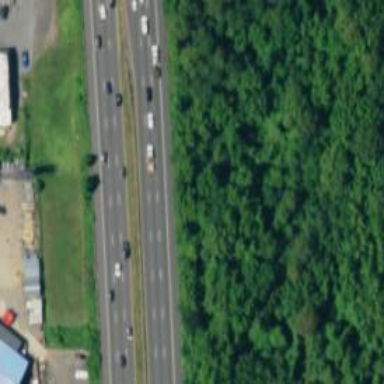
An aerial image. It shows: This image shows trunk highway that functions as expressway.